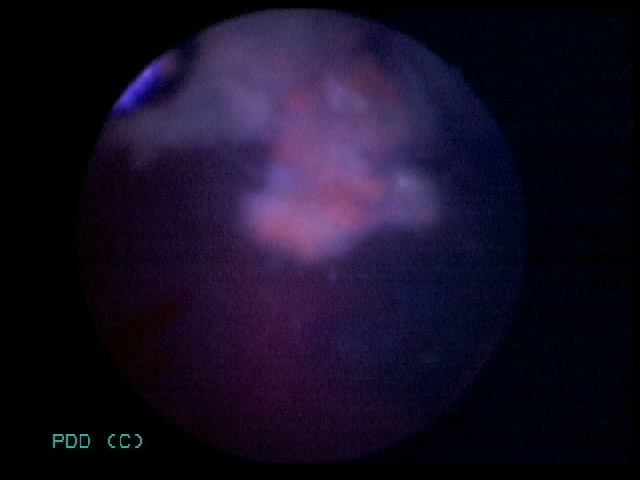
Modality: BLC
Class: Malignant
Subclass: HighGradePapillary
Lesion: L2
Stage: T2
Morphology: Papillary
Bladder cancer association: Yes